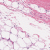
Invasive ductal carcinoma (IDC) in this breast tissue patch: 0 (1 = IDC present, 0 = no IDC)